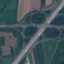
Label: Highway